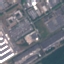
Land use / land cover: Industrial